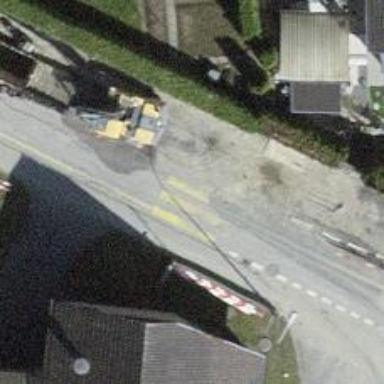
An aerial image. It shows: Zebra crossing on the road.